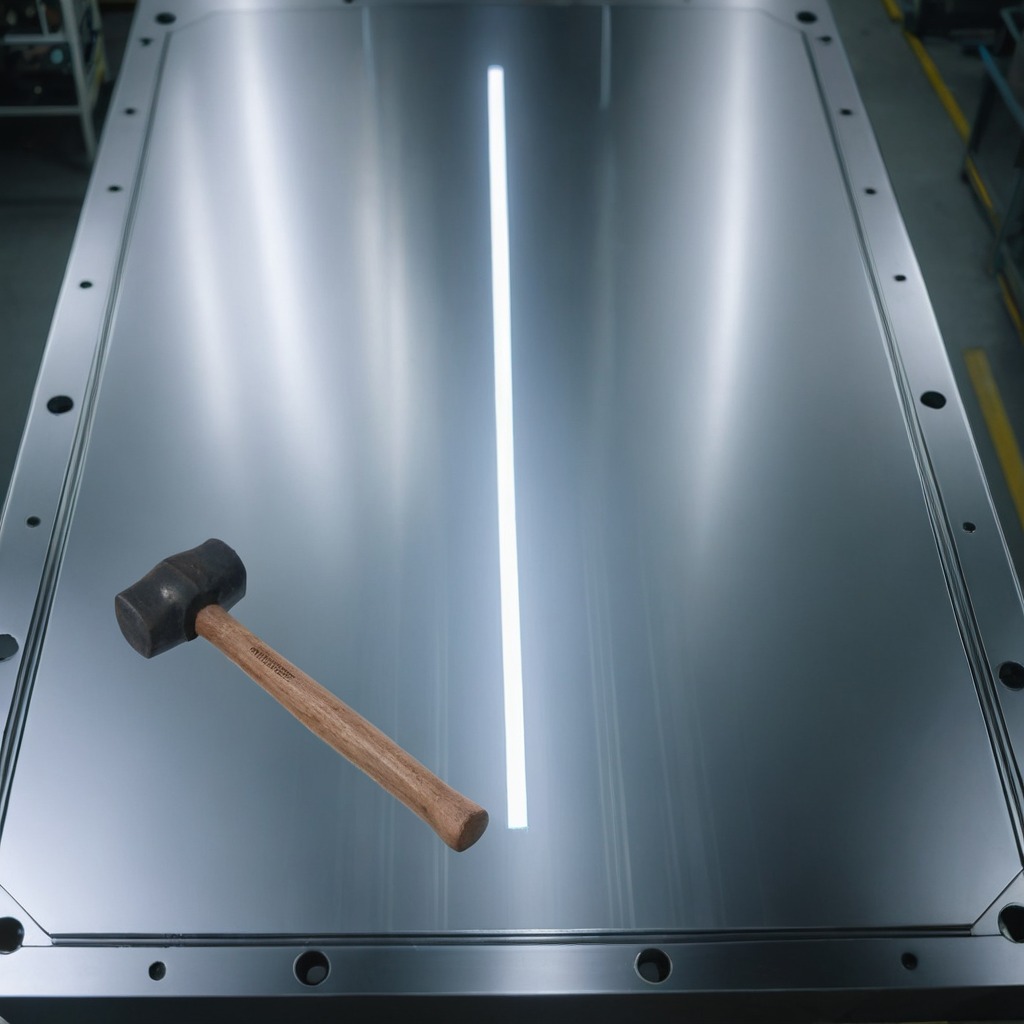
A hammer is lying on a metal table in a machine shop under fluorescent lights.